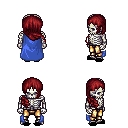
a pixel art fantasy rpg character, male body template, skeleton, blue cape, gold greaves, brunette right-swept hairstyle, black slippers, four views (front, back, left, right), 2x2 character sprite sheet, small pixel art, hard edges, no anti-aliasing